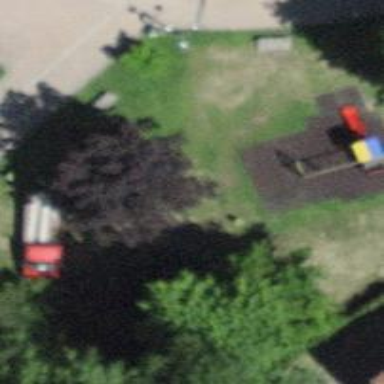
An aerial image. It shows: Concrete bench.